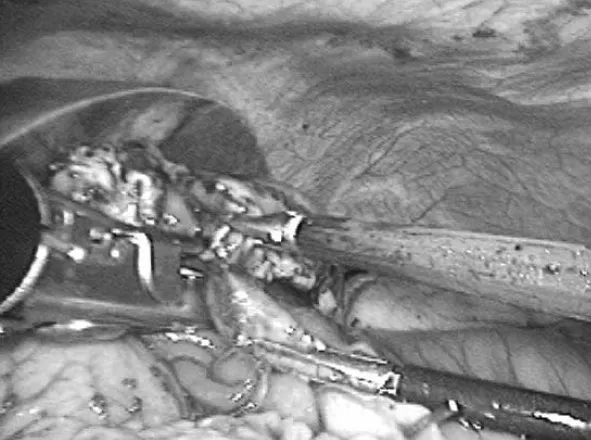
End-to-side gastrojejunostomy was created using an endoscopic autosuturing stapler.
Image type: medical_photograph (other_medical_photograph)